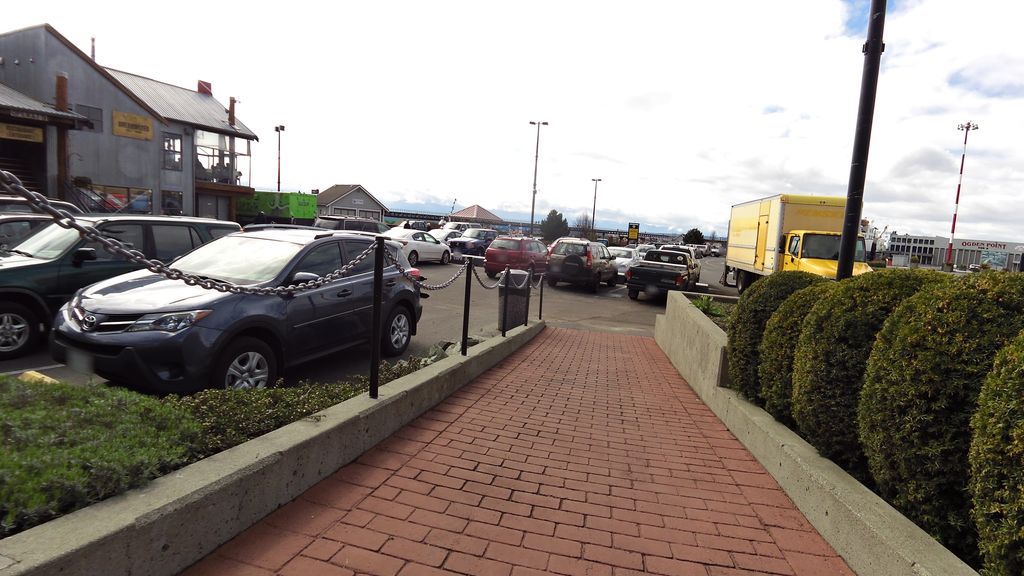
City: victoria